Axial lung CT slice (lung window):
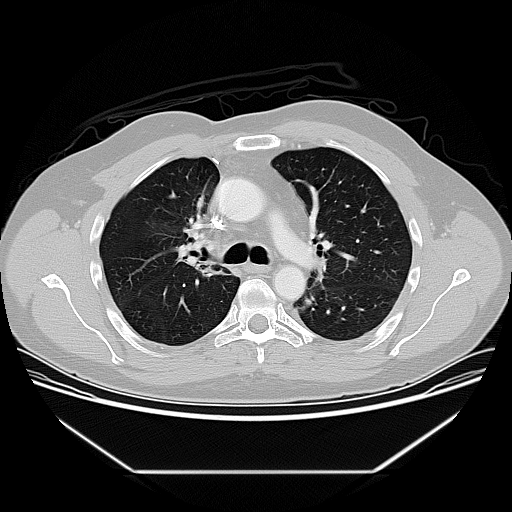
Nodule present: no